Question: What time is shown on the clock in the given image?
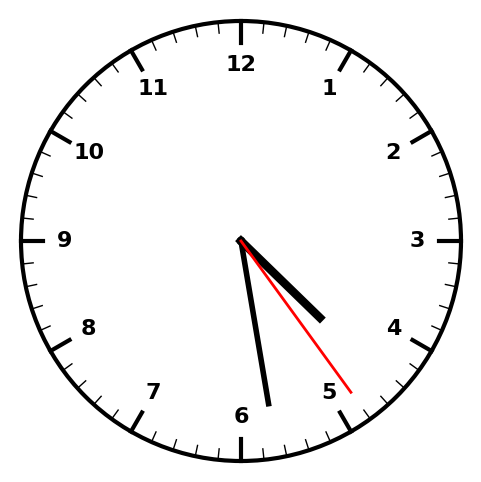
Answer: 04:28:24